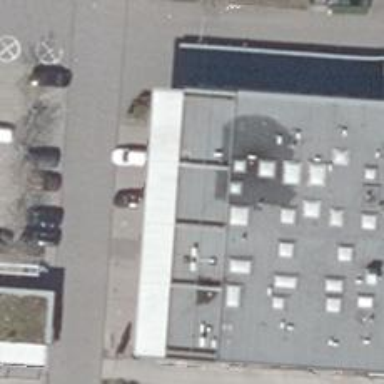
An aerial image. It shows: Car rental service.